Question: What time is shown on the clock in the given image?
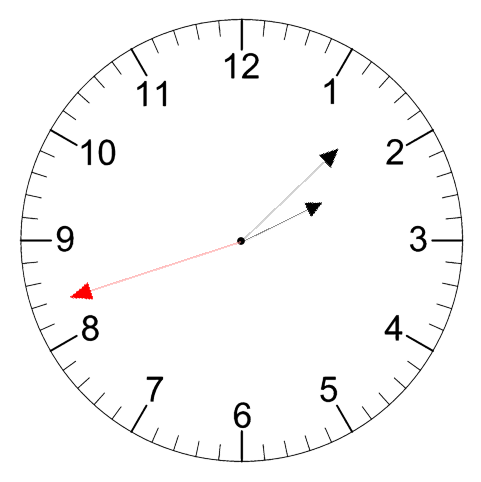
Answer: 02:07:42